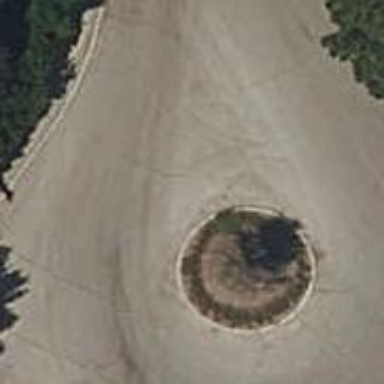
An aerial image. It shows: Turning loop on the road.